Field crop: maize
Growth stage: 2
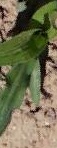
Species: maize